Aerial crown-view tile of a tropical tree (Barro Colorado Island, Panama), acquired 20250317:
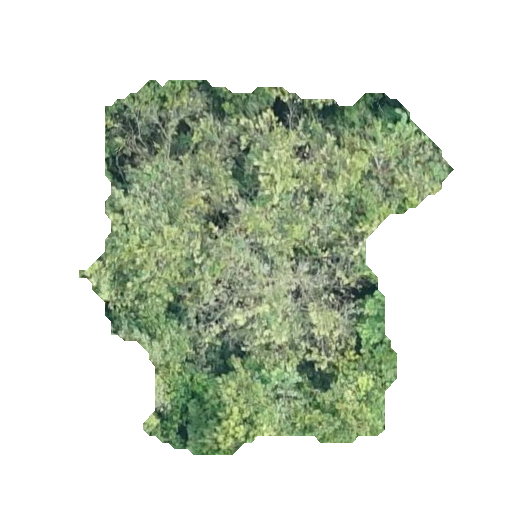
Species: Apeiba tibourbou
GBIF accepted scientific name: Apeiba tibourbou
Crown area: 143.724 m²